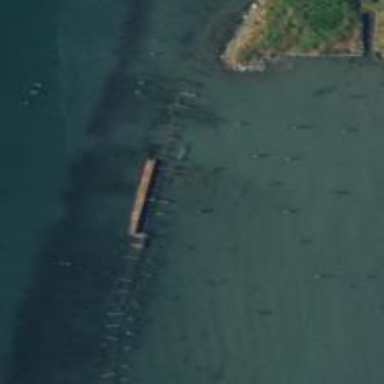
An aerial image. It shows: Pier that has been ruined.